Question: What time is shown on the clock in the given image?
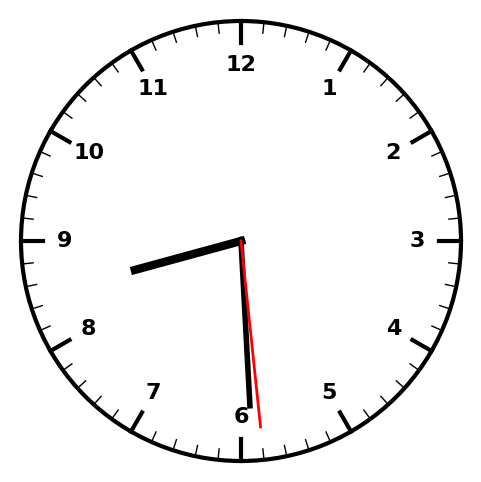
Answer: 08:29:29